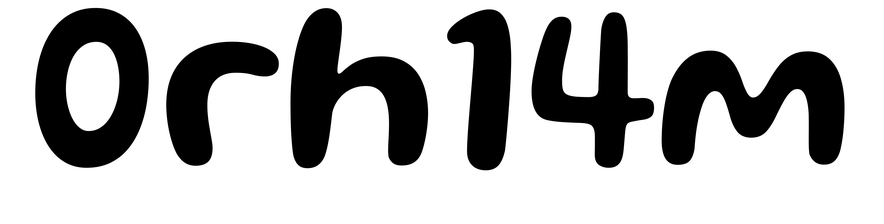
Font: Gluten_Medium